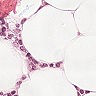
Metastatic tissue present: no